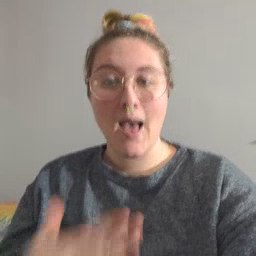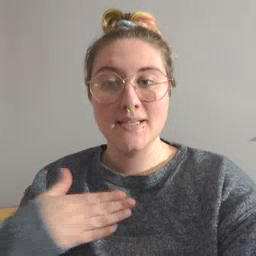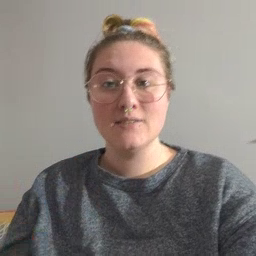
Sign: happy